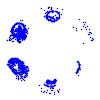
Particle: proton